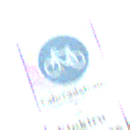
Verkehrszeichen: BeginnFahrradstrasse
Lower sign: BesondereFahrzeugeUndTransportgueter11
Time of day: SunriseSunset
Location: Outdoor (Nature)
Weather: PartlyCloudy
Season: NotSpecified
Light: Natural